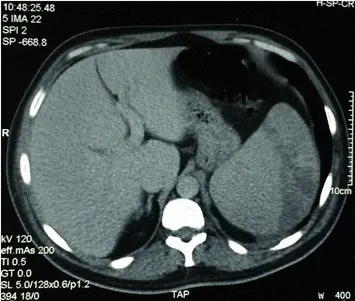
CT scan abdomen showing a 20 cm large spleen with multiple hypodensities (infarcts).
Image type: radiology (ct)